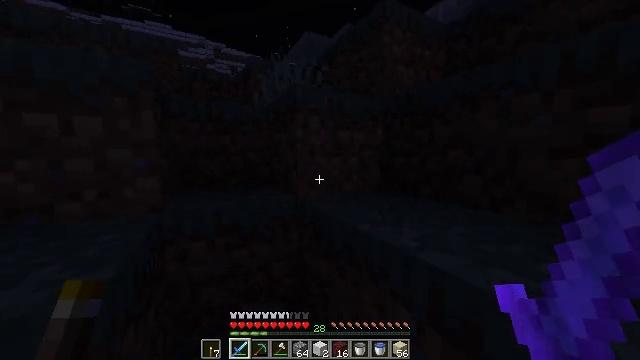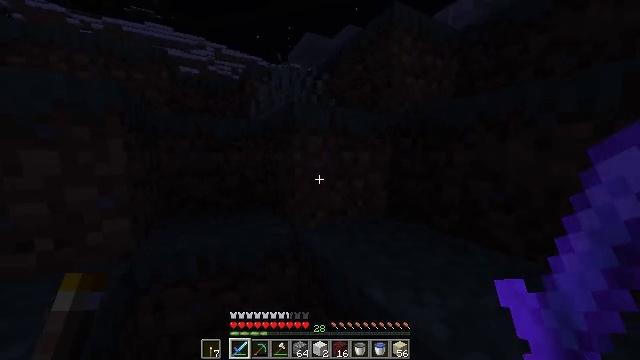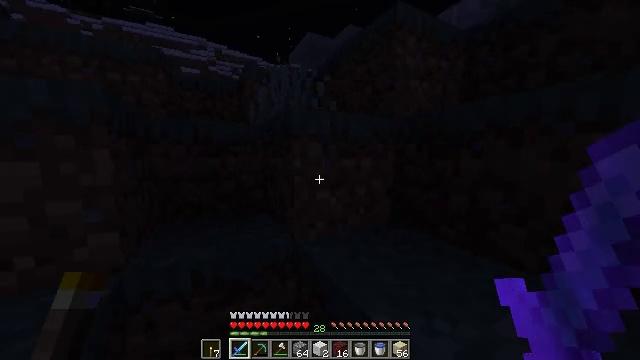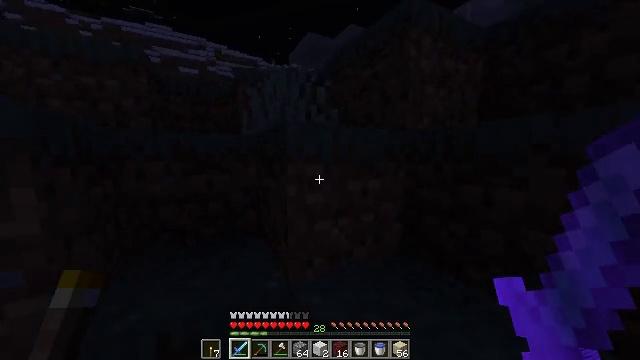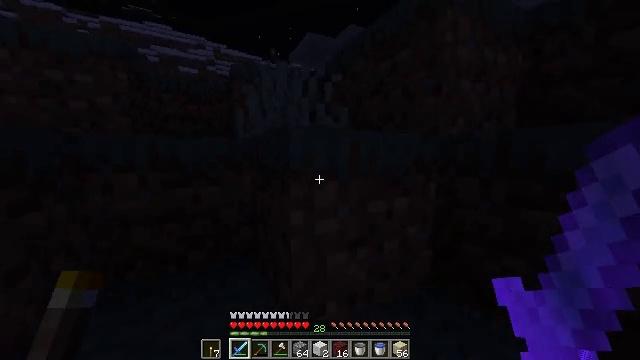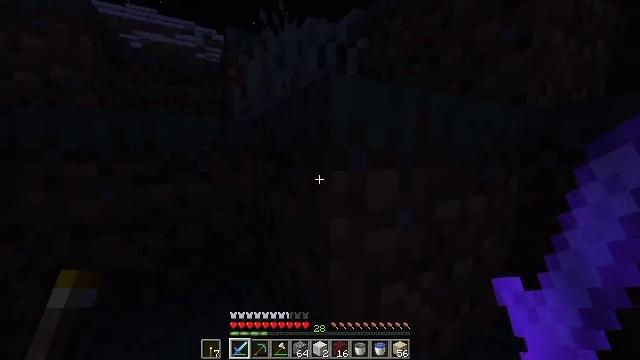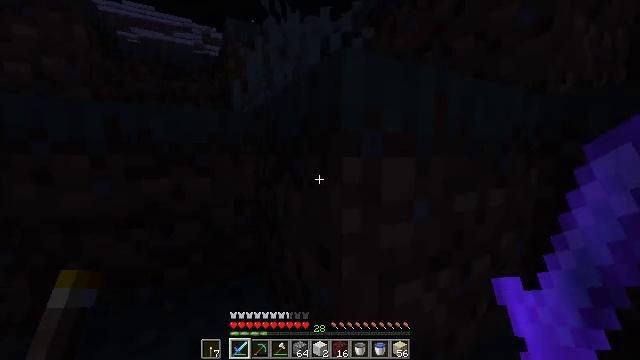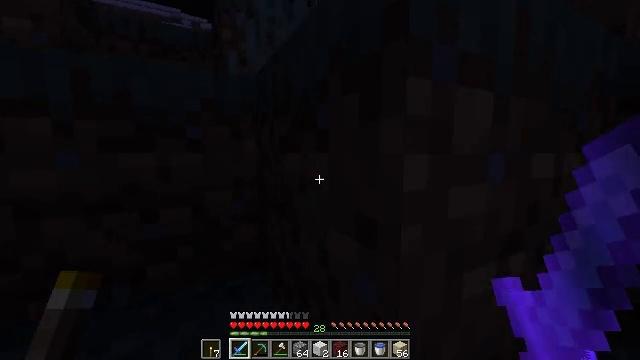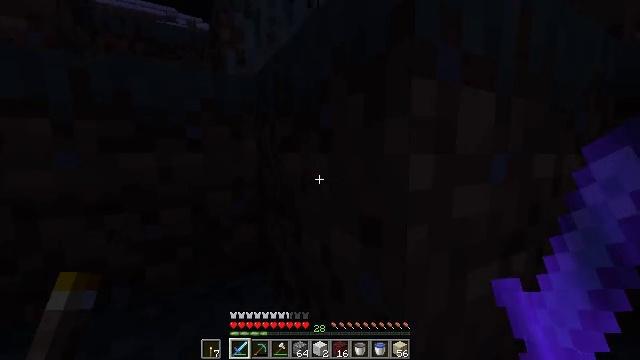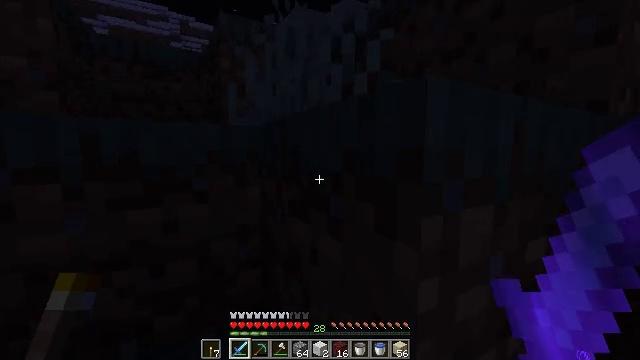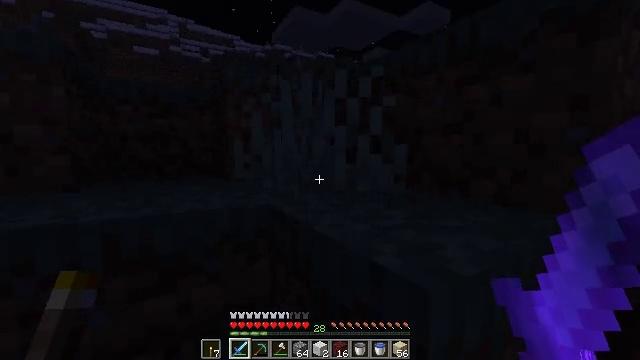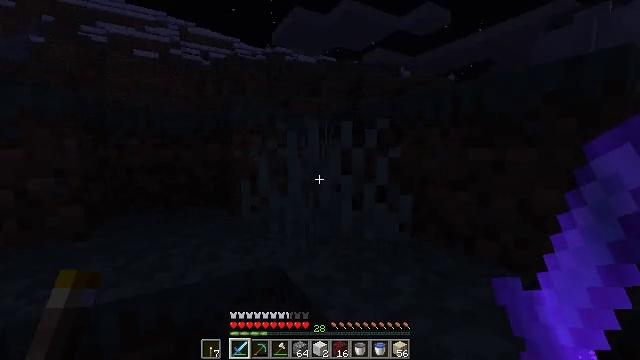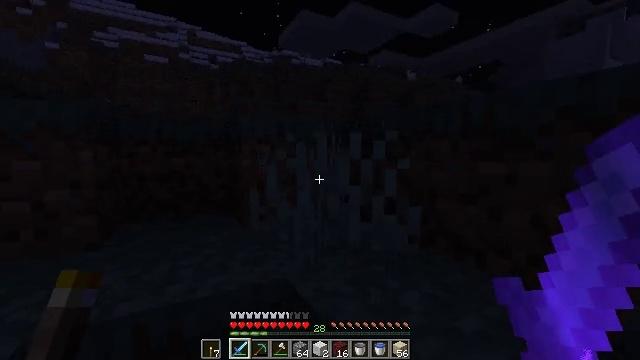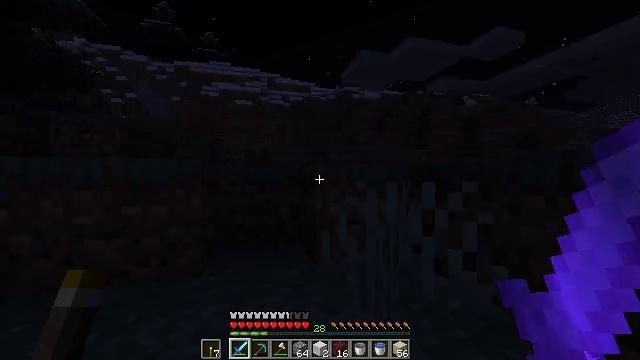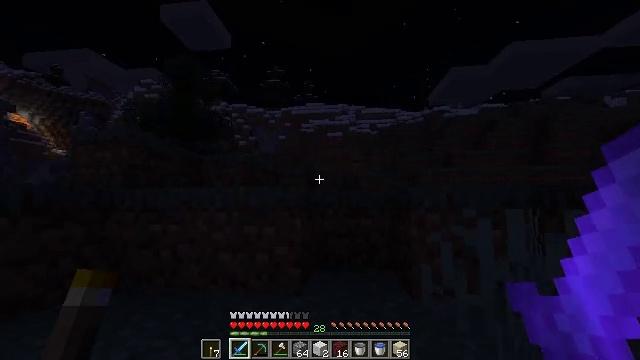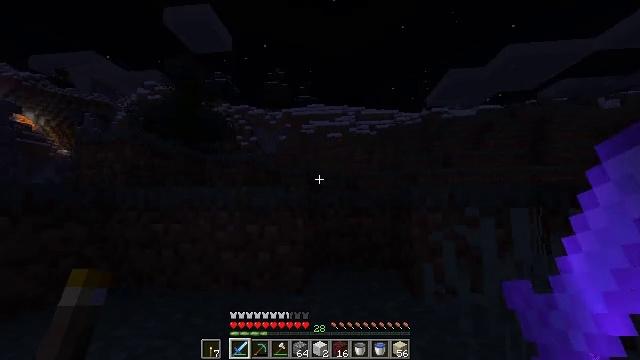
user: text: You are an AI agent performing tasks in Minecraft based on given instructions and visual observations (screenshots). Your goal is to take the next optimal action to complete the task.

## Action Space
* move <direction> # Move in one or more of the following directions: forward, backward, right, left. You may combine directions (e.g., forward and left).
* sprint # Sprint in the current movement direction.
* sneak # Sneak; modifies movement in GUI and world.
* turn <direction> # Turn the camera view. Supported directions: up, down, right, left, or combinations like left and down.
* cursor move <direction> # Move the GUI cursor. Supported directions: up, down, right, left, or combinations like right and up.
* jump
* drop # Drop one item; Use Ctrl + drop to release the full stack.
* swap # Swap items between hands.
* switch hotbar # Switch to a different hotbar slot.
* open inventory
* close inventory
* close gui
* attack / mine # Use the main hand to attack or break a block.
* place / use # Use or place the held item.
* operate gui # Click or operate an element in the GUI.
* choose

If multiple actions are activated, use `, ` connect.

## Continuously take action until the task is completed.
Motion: motion action
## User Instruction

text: Drop a mutton.
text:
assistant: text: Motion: move forward, sprint, jump
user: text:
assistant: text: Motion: move forward, sprint, jump
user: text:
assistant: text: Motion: move forward, sprint, jump
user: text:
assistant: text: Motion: move forward, sprint, jump
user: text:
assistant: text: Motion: move forward, sprint, jump
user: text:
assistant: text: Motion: move forward and move left, sprint, jump
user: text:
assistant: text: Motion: move forward and move left, sprint, jump
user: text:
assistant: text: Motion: move forward and move left, sprint, jump
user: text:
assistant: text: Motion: move forward and move left, sprint, turn right, jump
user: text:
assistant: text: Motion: move forward and move left, sprint, jump
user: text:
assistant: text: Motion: move forward and move left, sprint, jump
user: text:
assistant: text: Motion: move forward and move left, sprint, turn left, jump
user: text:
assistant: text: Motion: move forward and move left, sprint, turn left and up, jump
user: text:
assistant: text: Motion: move forward, sprint, turn left and up, jump
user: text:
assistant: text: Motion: move forward, sprint, jump
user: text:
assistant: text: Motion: move forward, sprint, jump
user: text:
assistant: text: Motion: move forward and move right, sprint, jump
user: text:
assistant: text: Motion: move forward and move right, sprint, jump
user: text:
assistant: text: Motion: move forward and move right, sprint, jump
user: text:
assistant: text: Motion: move forward and move right, sprint, jump
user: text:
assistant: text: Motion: move forward and move right, sprint, jump
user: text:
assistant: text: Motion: move forward and move right, sprint, jump
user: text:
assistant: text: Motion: move forward and move right, sprint, jump
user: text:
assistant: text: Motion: move forward and move right, sprint, jump
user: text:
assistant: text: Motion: move forward and move right, sprint, jump
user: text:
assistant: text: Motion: move forward and move right, sprint, jump
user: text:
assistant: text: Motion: move forward and move right, sprint, jump
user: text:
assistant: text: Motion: move forward and move right, sprint, turn right and down, jump
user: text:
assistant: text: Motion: move forward and move right, sprint, turn right and down, jump
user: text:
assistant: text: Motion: move forward and move right, sprint, turn right and down, jump